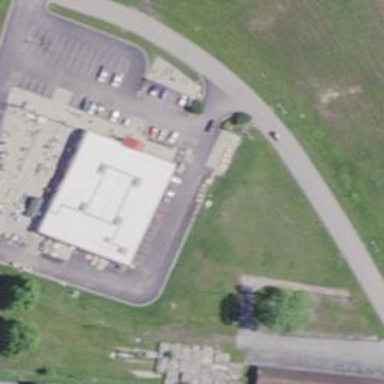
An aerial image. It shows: Retail building housing country store.